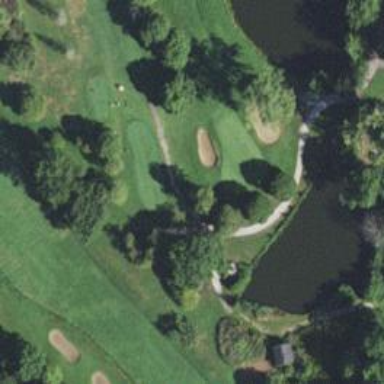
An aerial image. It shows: View of golf hole.